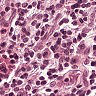
Metastatic tissue present: no